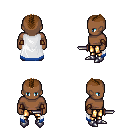
a pixel art fantasy rpg character, male body template, human, dark skin, white trimmed cape, gold greaves, brown short mohawk hairstyle, leather bracers, metal boots, dagger, four views (front, back, left, right), 2x2 character sprite sheet, small pixel art, hard edges, no anti-aliasing